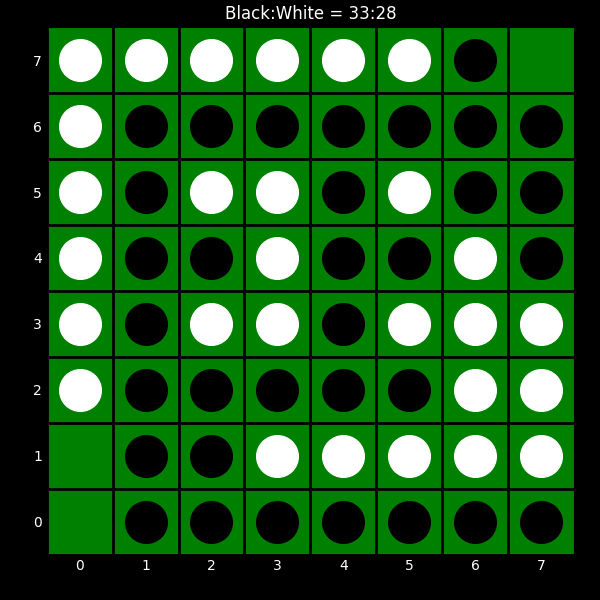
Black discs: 33
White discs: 28